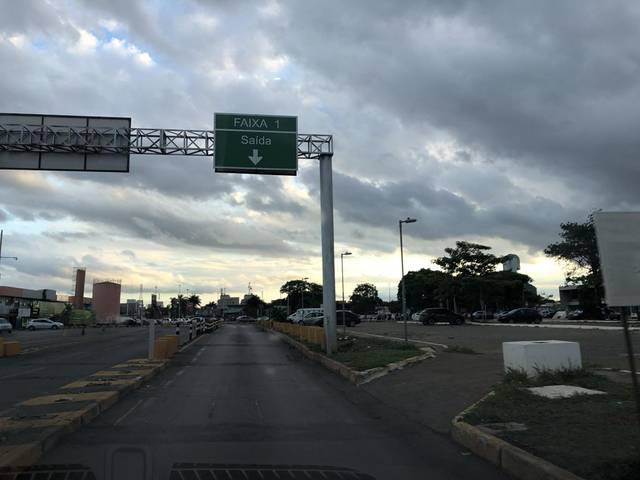
Region: Brazil
Coordinates: -15.794, -47.949